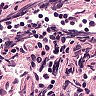
Metastatic tissue present: no